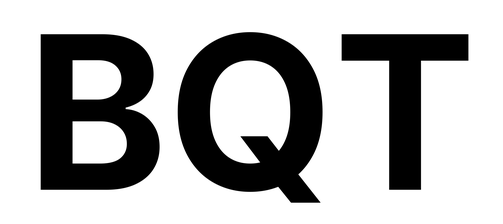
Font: Inter_Bold